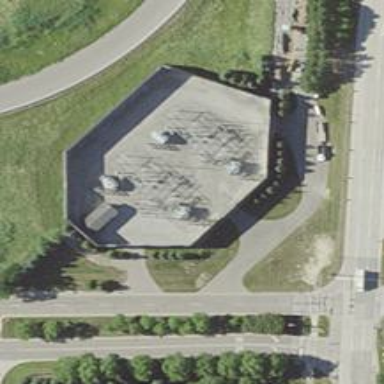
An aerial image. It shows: Switch for power supply.